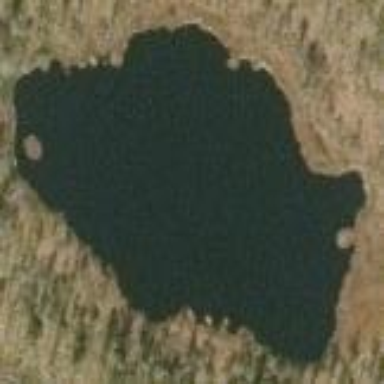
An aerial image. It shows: Lake with natural water.